Question: I'm creating visual web part project which connects Oracle database using ODP.NET. When I deploy on SharePoint server 2010 , web part gives Oracle dll missing error. Even I tried to compile in x86 or Any CPU but it gives error. Here is the error,

SharePoint server 2010 is running on my machine whereas Oracle server is running on different machine. I've verified the code in normal ASP web application and it successfully connects Oracle server.
Any thoughts?
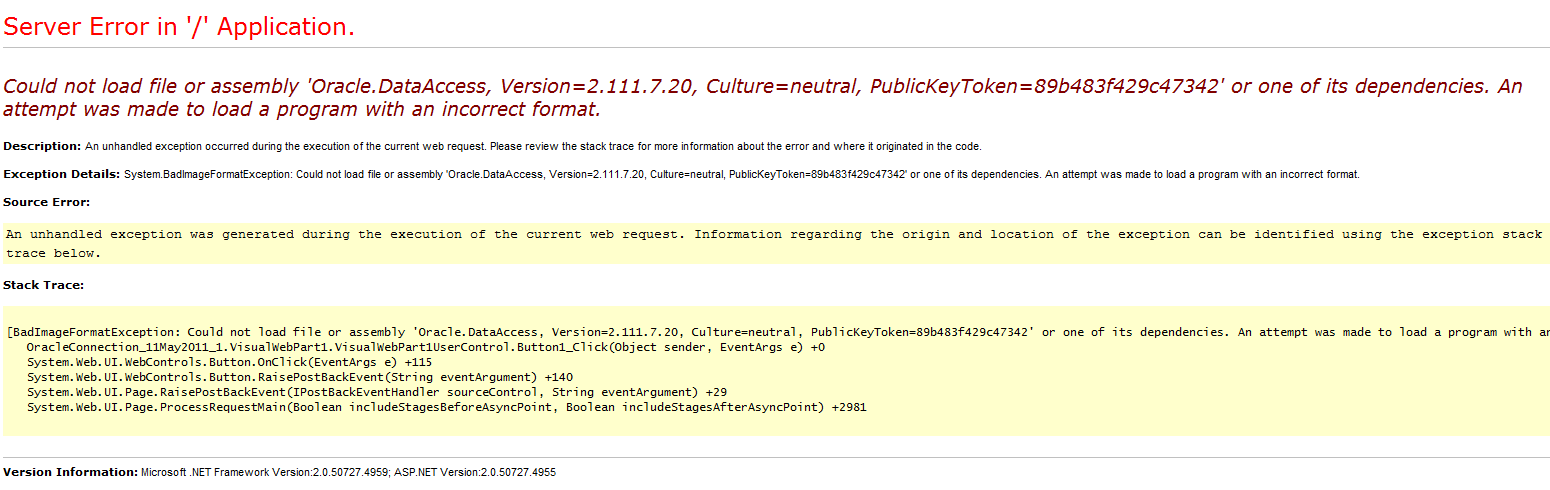
Answer: SharePoint 2010 is 64-bit only.